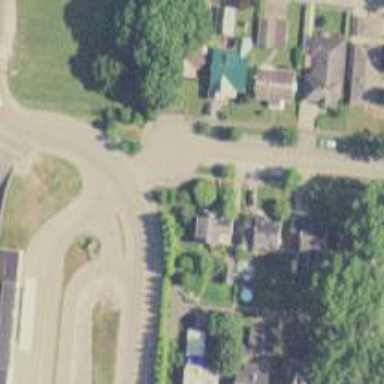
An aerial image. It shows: Turning circle on the road.